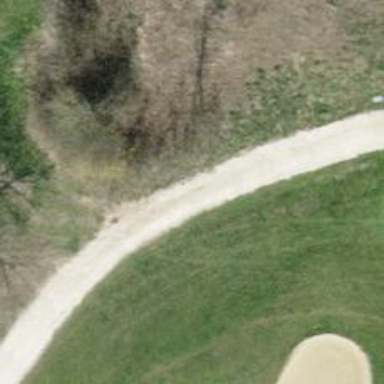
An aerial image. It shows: Designated golf cartpath along service road.